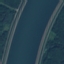
Land use / land cover: River